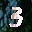
Label: 3